Milling tool wear sample.
Tool blade image: 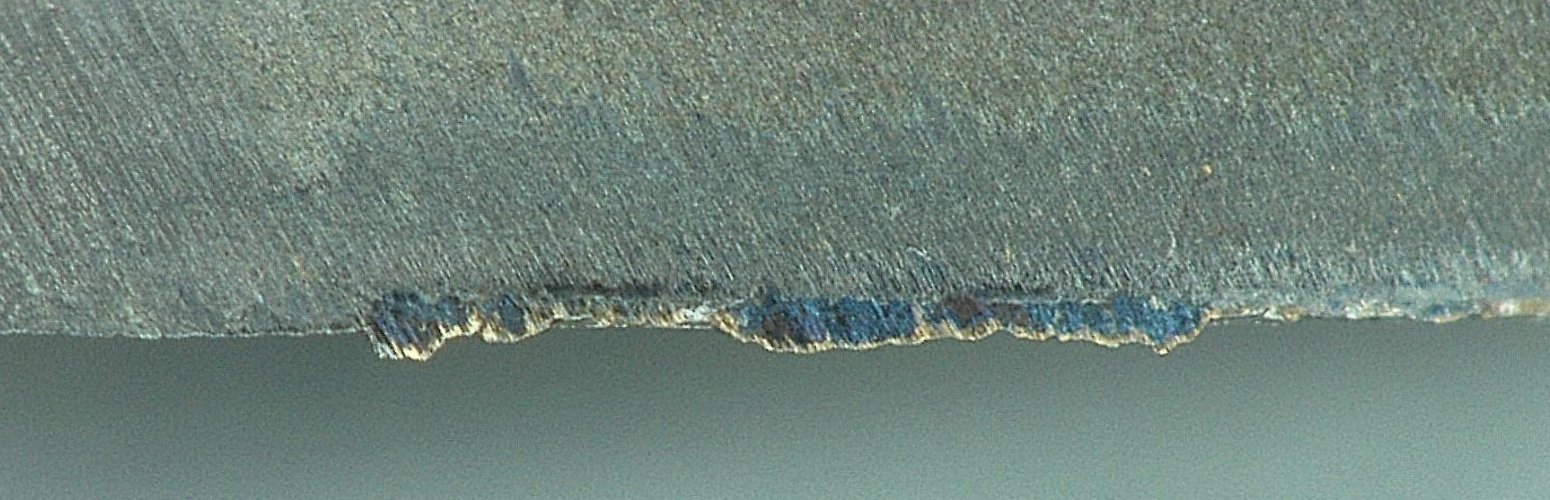
Chip image: 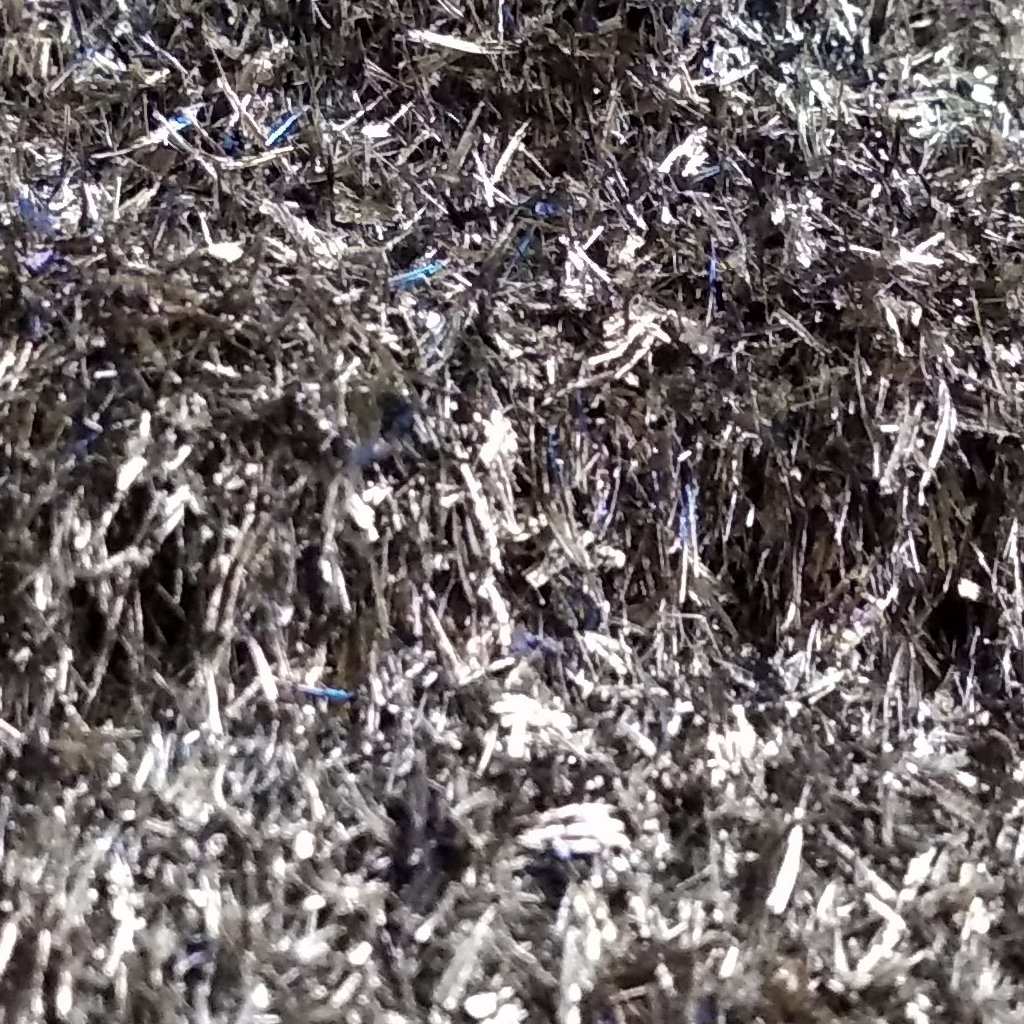
Workpiece image: 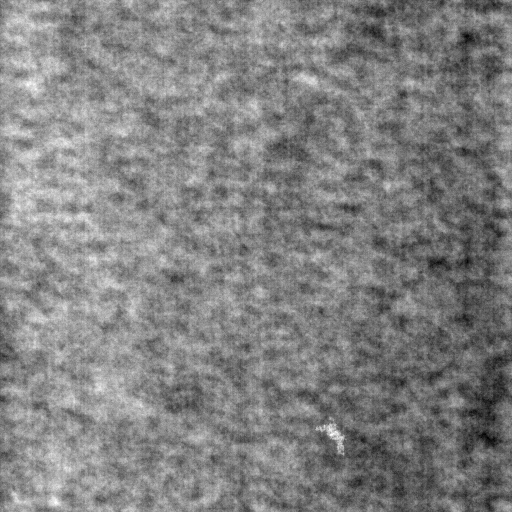
Tool wear state: used
Gaps: 37.66
Flank wear: 101.45
Overhang: 35.56
Force-signal Mel-spectrograms (X, Y, Z axes): 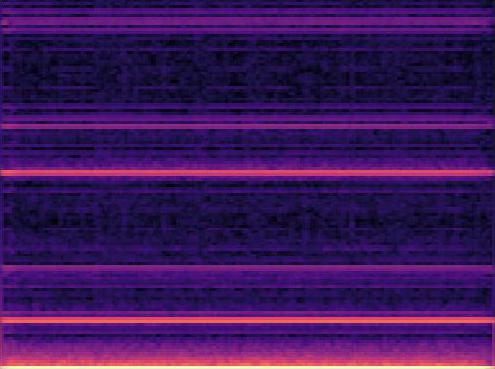 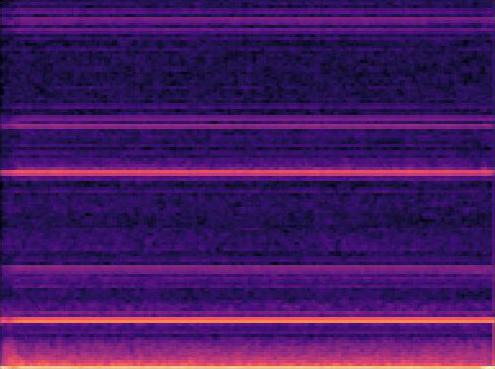 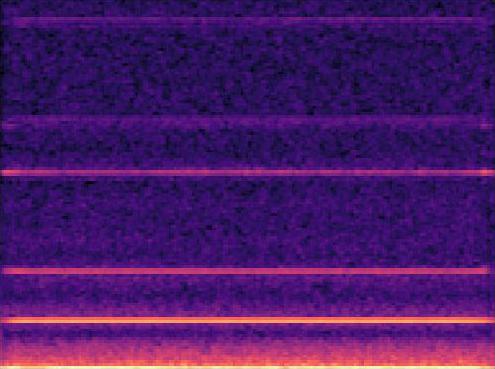
Force-signal scalograms (X, Y, Z axes): 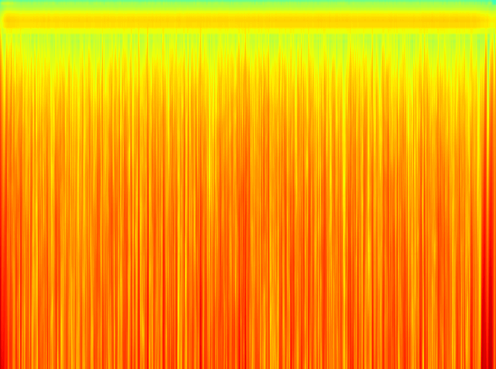 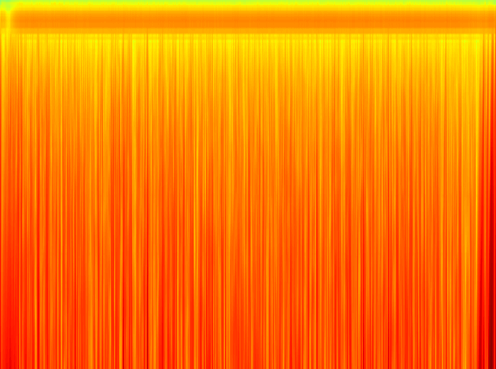 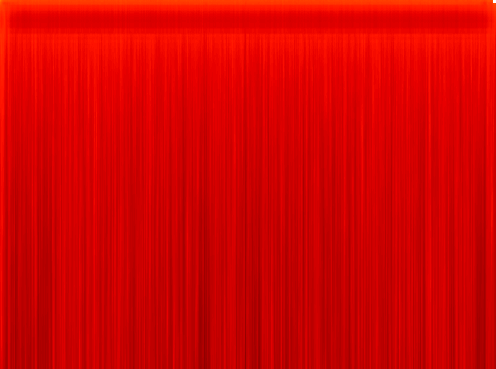
Force phase: steady_state_stabilization_wear